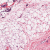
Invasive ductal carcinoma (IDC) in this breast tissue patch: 0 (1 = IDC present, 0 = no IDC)